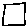
Label: square